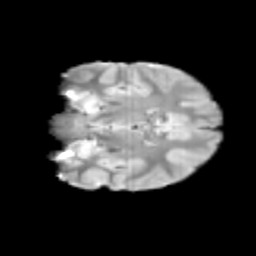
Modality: T2w
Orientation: coronal
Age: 10
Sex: female
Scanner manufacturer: siemens
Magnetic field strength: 3 T
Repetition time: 3.8 s
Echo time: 0.07 s